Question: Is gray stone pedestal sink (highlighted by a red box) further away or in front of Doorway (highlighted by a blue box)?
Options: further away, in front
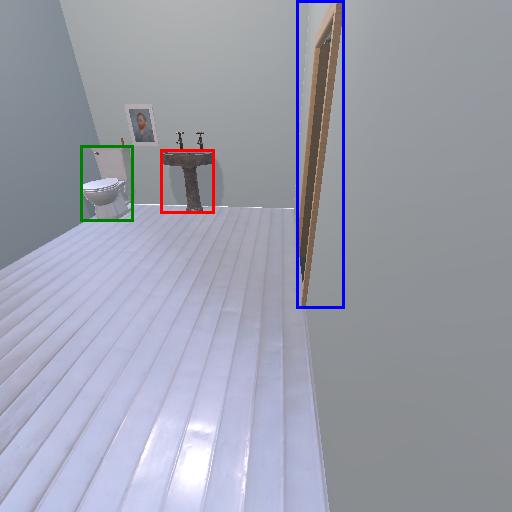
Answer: further away